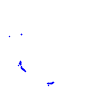
Particle: kaon